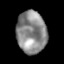
Tissue: lung
Cell type: Myeloid cells
Senescence score: 0.1995
Nuclear area (px): 1239
Mean DAPI intensity: 137.828